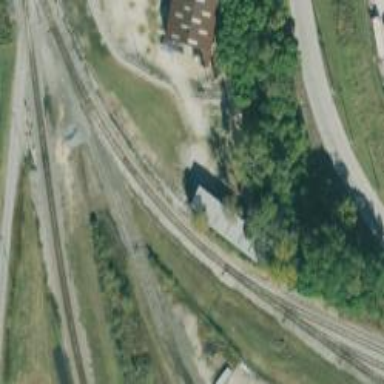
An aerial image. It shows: Railway spur service.